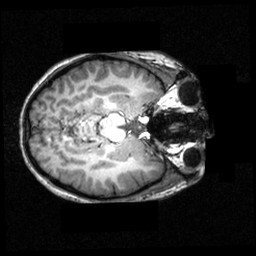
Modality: T1w
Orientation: axial
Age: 20
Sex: female
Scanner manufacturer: siemens
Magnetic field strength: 3.951 T
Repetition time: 1.5 s
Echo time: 0.00335 s